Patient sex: F
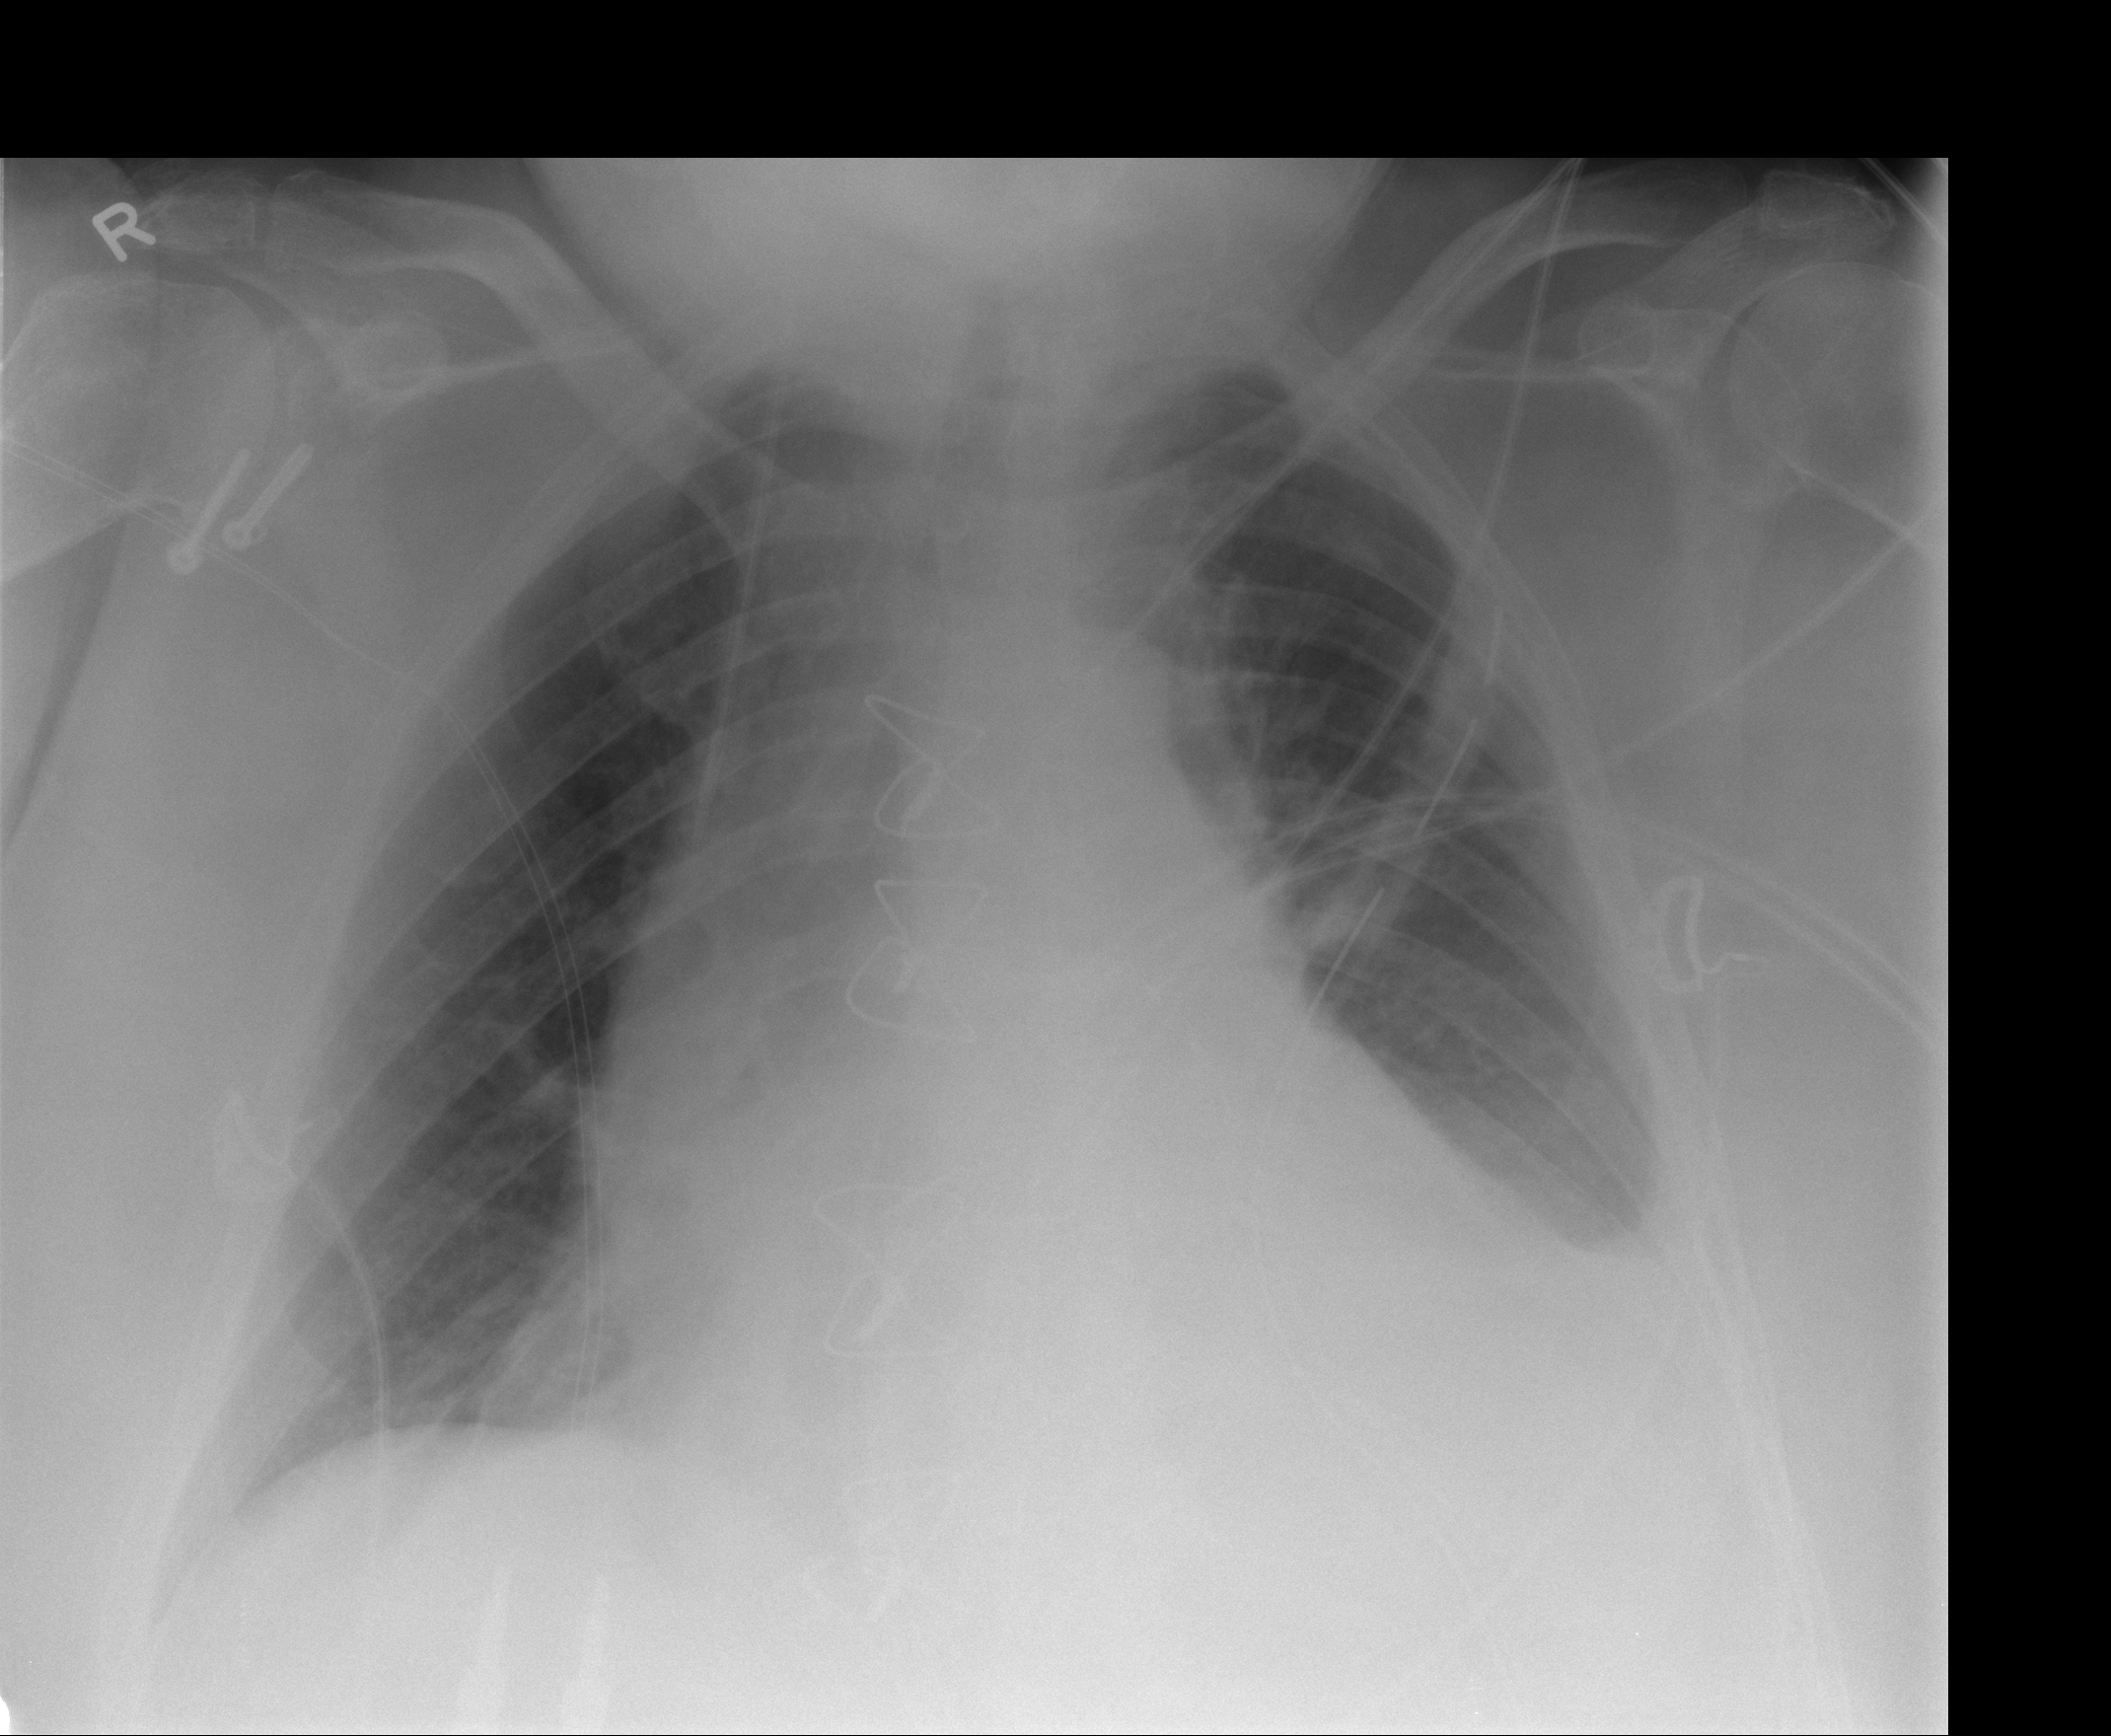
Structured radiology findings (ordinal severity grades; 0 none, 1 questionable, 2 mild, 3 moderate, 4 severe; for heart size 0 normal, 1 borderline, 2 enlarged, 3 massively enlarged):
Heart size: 3
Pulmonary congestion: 0
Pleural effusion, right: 0
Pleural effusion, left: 2
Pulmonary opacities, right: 0
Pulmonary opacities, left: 0
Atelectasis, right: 2
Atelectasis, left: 2